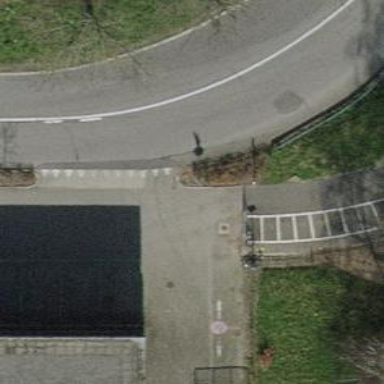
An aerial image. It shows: Cycle barrier.